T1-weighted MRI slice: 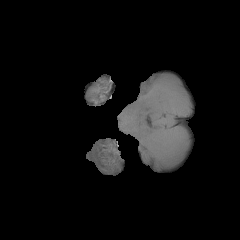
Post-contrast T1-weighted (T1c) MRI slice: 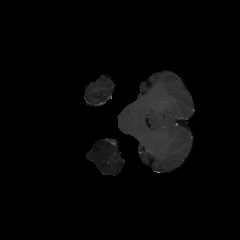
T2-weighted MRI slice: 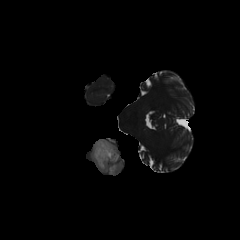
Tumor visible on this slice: yes